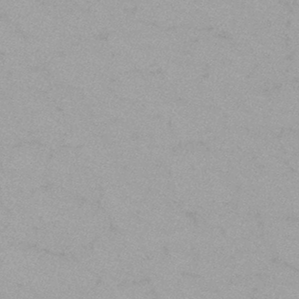
Label: frost